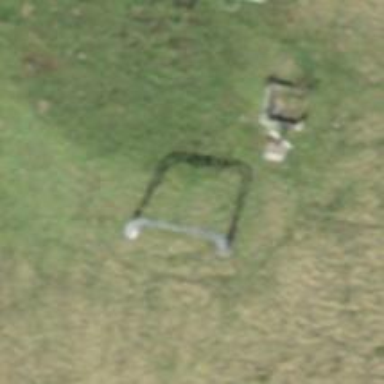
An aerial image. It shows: Pylon for aerialway.